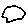
Label: hexagon